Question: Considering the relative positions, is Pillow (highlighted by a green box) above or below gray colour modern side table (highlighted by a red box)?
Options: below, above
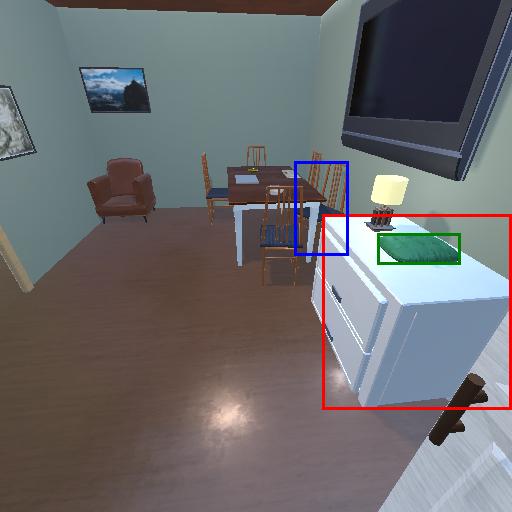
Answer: below